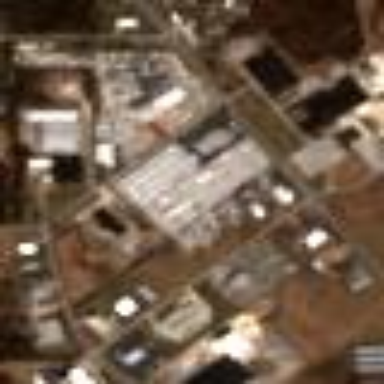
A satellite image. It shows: Industrial area.